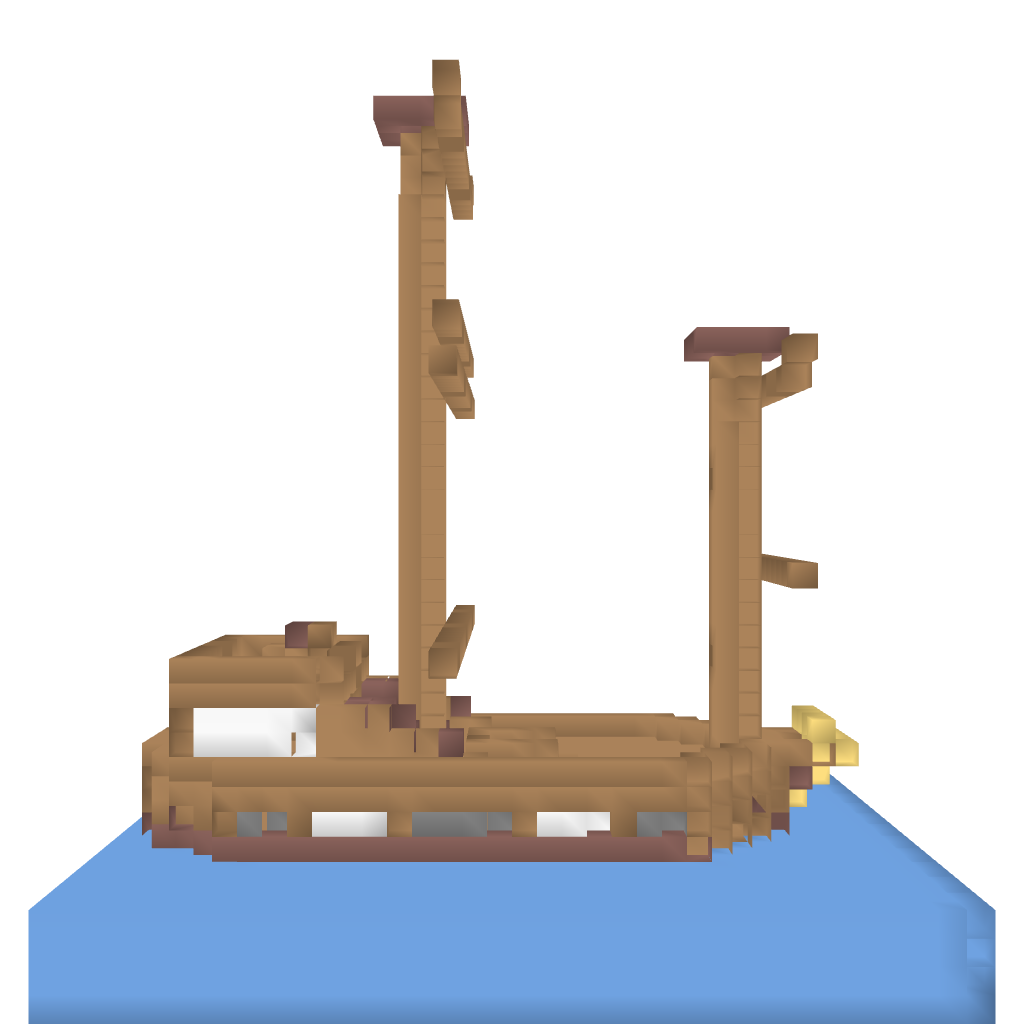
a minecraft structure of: Small Boat 1 high quality